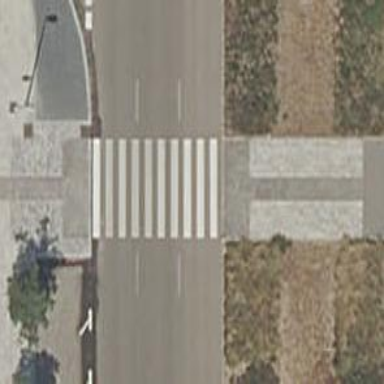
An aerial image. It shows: Uncontrolled road crossing.